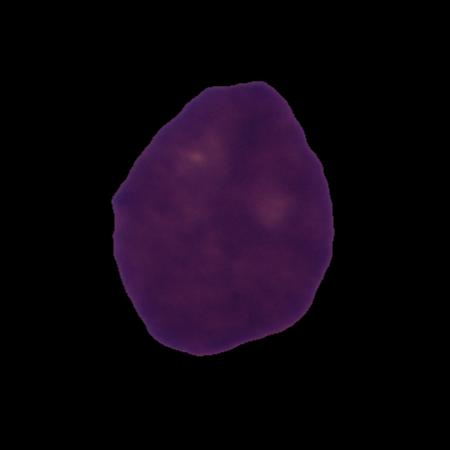
Label: cancer